B

\textbf{【分析】}先由题意求得圆锥的底面半径与高，从而利用比例关系得到圆柱底面半径与高的关系，再利用基本不等式求得圆柱的侧面积最大时圆柱底面半径与高的取值，从而得解。

\textbf{【详解】}依题意，设圆锥底面半径为 \(R\)，高为 \(H\)，圆柱底面半径为 \(r\)，高为 \(h\)，

则 \(2\pi R = \dfrac{1}{2} \times 2\pi a\)，则 \(R = \dfrac{1}{2}a\)，故 \(H = \sqrt{a^2 - R^2} = \dfrac{\sqrt{3}}{2}a\)，

所以由 \(\dfrac{h}{H} = \dfrac{R - r}{R}\)，得 \(h = \dfrac{\sqrt{3}}{2}a - \sqrt{3}r = \dfrac{\sqrt{3}}{2}(a - 2r)\)，

所以圆柱的侧面积 \(S = 2\pi rh = \dfrac{\sqrt{3}}{2}\pi \times 2r \times (a - 2r) \leq \dfrac{\sqrt{3}}{2}\pi \times \left(\dfrac{2r + a - 2r}{2}\right)^2 = \dfrac{\sqrt{3}}{8}\pi a^2\)，

当且仅当 \(2r = a - 2r\)，即 \(r = \dfrac{a}{4}\) 时，等号成立，

此时 \(h = \dfrac{\sqrt{3}}{2}\left(a - 2 \times \dfrac{1}{4}a\right) = \dfrac{\sqrt{3}}{4}a\)，圆柱的体积为 \(V = \pi r^2 h = \pi \times \left(\dfrac{a}{4}\right)^2 \times \dfrac{\sqrt{3}}{4}a = \dfrac{\sqrt{3}}{64}\pi a^3\)。

故选：B.
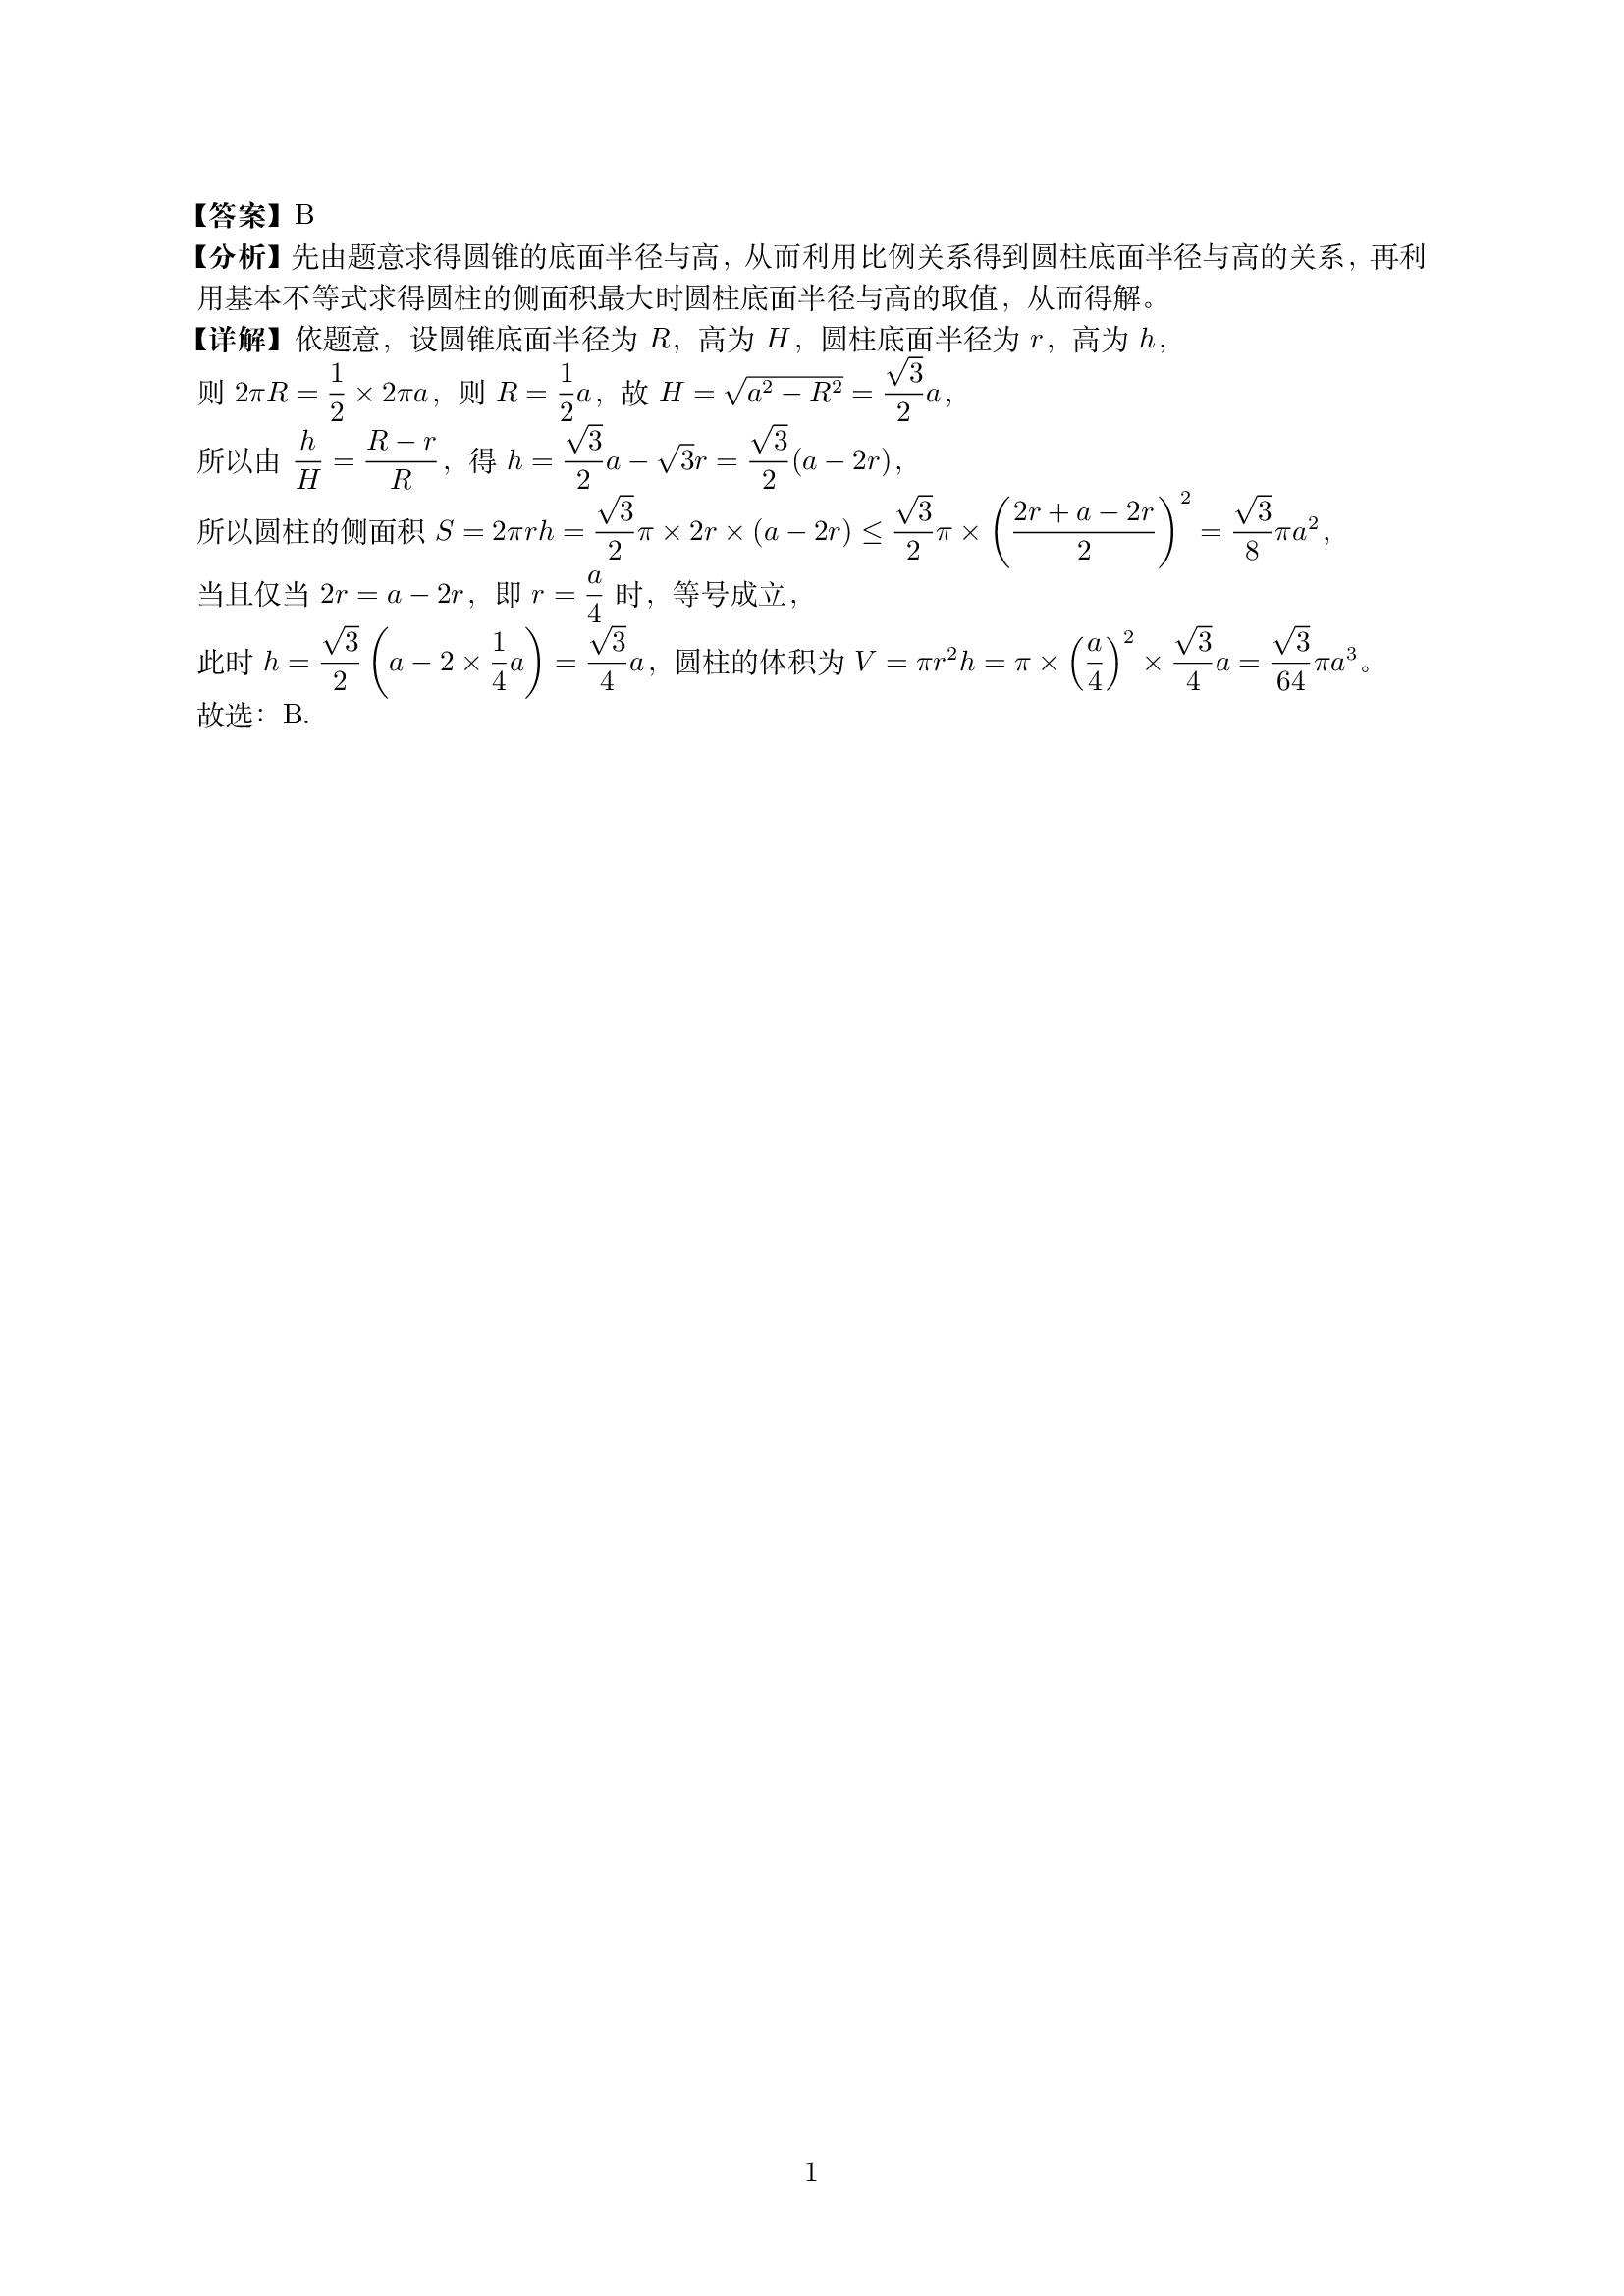
【解答】
\textbf{【答案】}B

\textbf{【分析】}先由题意求得圆锥的底面半径与高，从而利用比例关系得到圆柱底面半径与高的关系，再利用基本不等式求得圆柱的侧面积最大时圆柱底面半径与高的取值，从而得解。

\textbf{【详解】}依题意，设圆锥底面半径为 \(R\)，高为 \(H\)，圆柱底面半径为 \(r\)，高为 \(h\)，

则 \(2\pi R = \dfrac{1}{2} \times 2\pi a\)，则 \(R = \dfrac{1}{2}a\)，故 \(H = \sqrt{a^2 - R^2} = \dfrac{\sqrt{3}}{2}a\)，

所以由 \(\dfrac{h}{H} = \dfrac{R - r}{R}\)，得 \(h = \dfrac{\sqrt{3}}{2}a - \sqrt{3}r = \dfrac{\sqrt{3}}{2}(a - 2r)\)，

所以圆柱的侧面积 \(S = 2\pi rh = \dfrac{\sqrt{3}}{2}\pi \times 2r \times (a - 2r) \leq \dfrac{\sqrt{3}}{2}\pi \times \left(\dfrac{2r + a - 2r}{2}\right)^2 = \dfrac{\sqrt{3}}{8}\pi a^2\)，

当且仅当 \(2r = a - 2r\)，即 \(r = \dfrac{a}{4}\) 时，等号成立，

此时 \(h = \dfrac{\sqrt{3}}{2}\left(a - 2 \times \dfrac{1}{4}a\right) = \dfrac{\sqrt{3}}{4}a\)，圆柱的体积为 \(V = \pi r^2 h = \pi \times \left(\dfrac{a}{4}\right)^2 \times \dfrac{\sqrt{3}}{4}a = \dfrac{\sqrt{3}}{64}\pi a^3\)。

故选：B.